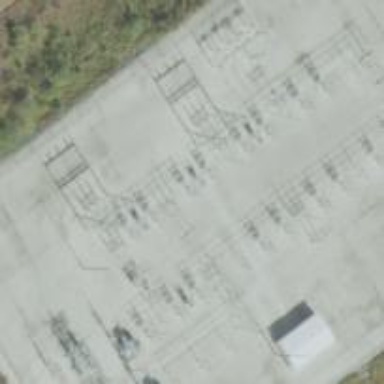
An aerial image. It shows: Switch used for power control.